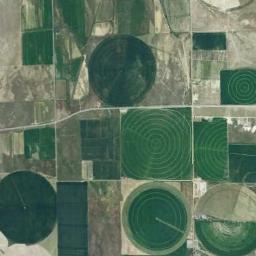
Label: circular_farmland